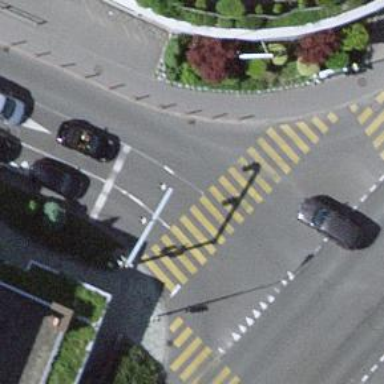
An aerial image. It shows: Road crossing with traffic signals.